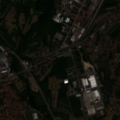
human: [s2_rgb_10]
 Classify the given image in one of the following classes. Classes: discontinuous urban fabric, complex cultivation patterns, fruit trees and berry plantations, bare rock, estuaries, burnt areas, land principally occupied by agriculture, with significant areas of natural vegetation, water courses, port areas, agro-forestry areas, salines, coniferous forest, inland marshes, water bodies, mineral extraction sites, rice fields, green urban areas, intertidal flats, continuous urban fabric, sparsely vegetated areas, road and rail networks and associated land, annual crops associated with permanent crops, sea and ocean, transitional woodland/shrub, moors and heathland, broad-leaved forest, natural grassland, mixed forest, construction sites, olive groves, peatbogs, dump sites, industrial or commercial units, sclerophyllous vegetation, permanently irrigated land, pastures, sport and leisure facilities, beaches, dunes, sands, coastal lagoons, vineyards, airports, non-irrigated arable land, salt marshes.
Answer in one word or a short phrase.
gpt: discontinuous urban fabric, industrial or commercial units, non-irrigated arable land, land principally occupied by agriculture, with significant areas of natural vegetation